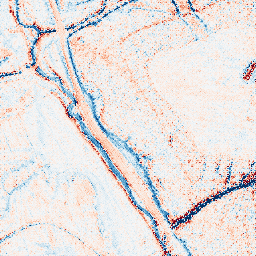
Category: edge_preserving
Decomposition family: guided
Decomposition parameters: radius: 4
eps: 0.001
Upsampling method: regularized
Upsampling parameters: scale: 2
lambda_reg: 0.1
Upsampling scale: 2